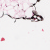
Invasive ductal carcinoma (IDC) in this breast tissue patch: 0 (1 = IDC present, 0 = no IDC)